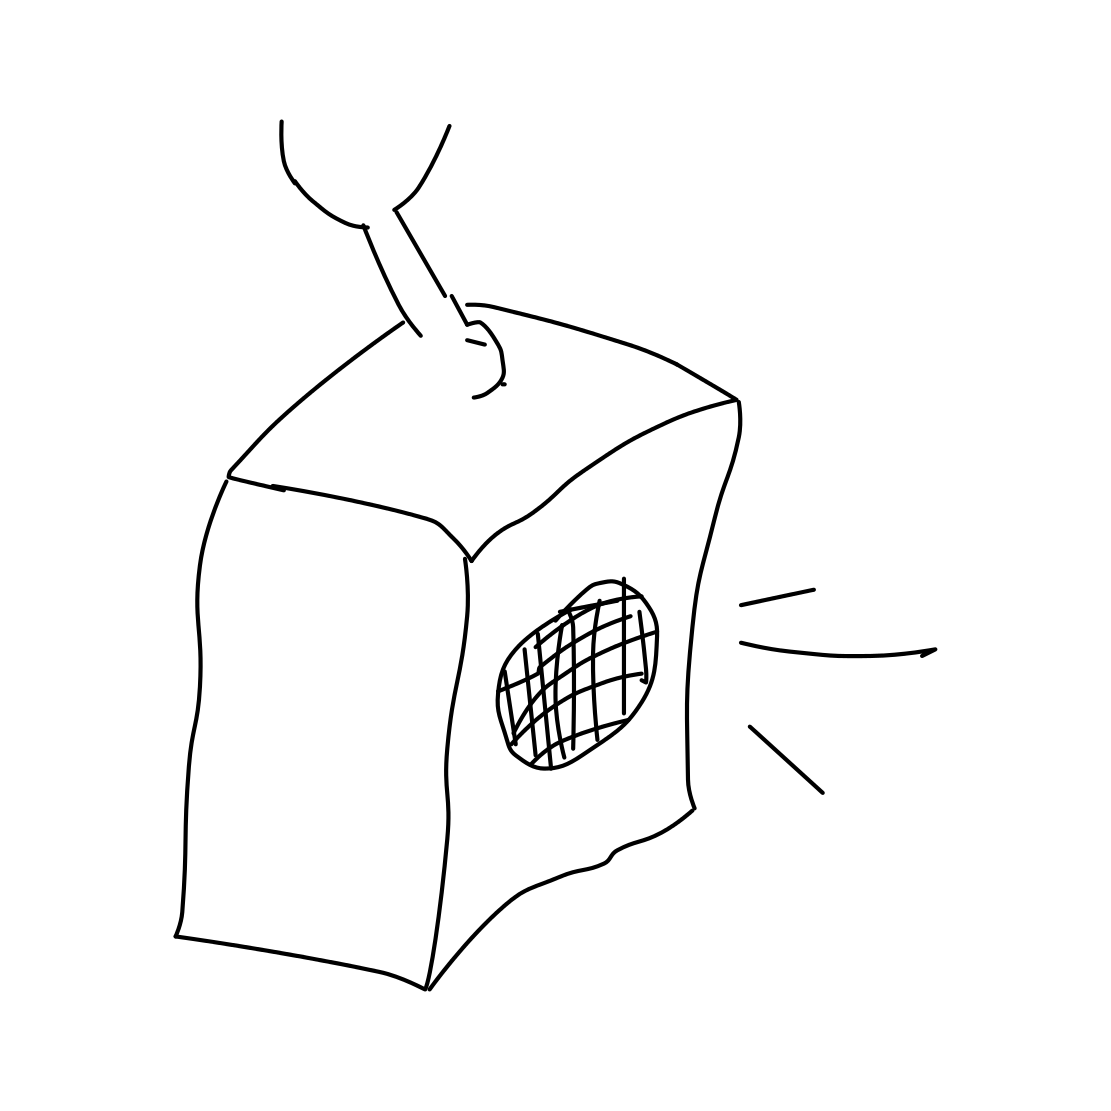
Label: loudspeaker